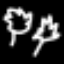
Label: leaf